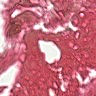
Metastatic tissue present: no